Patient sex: F
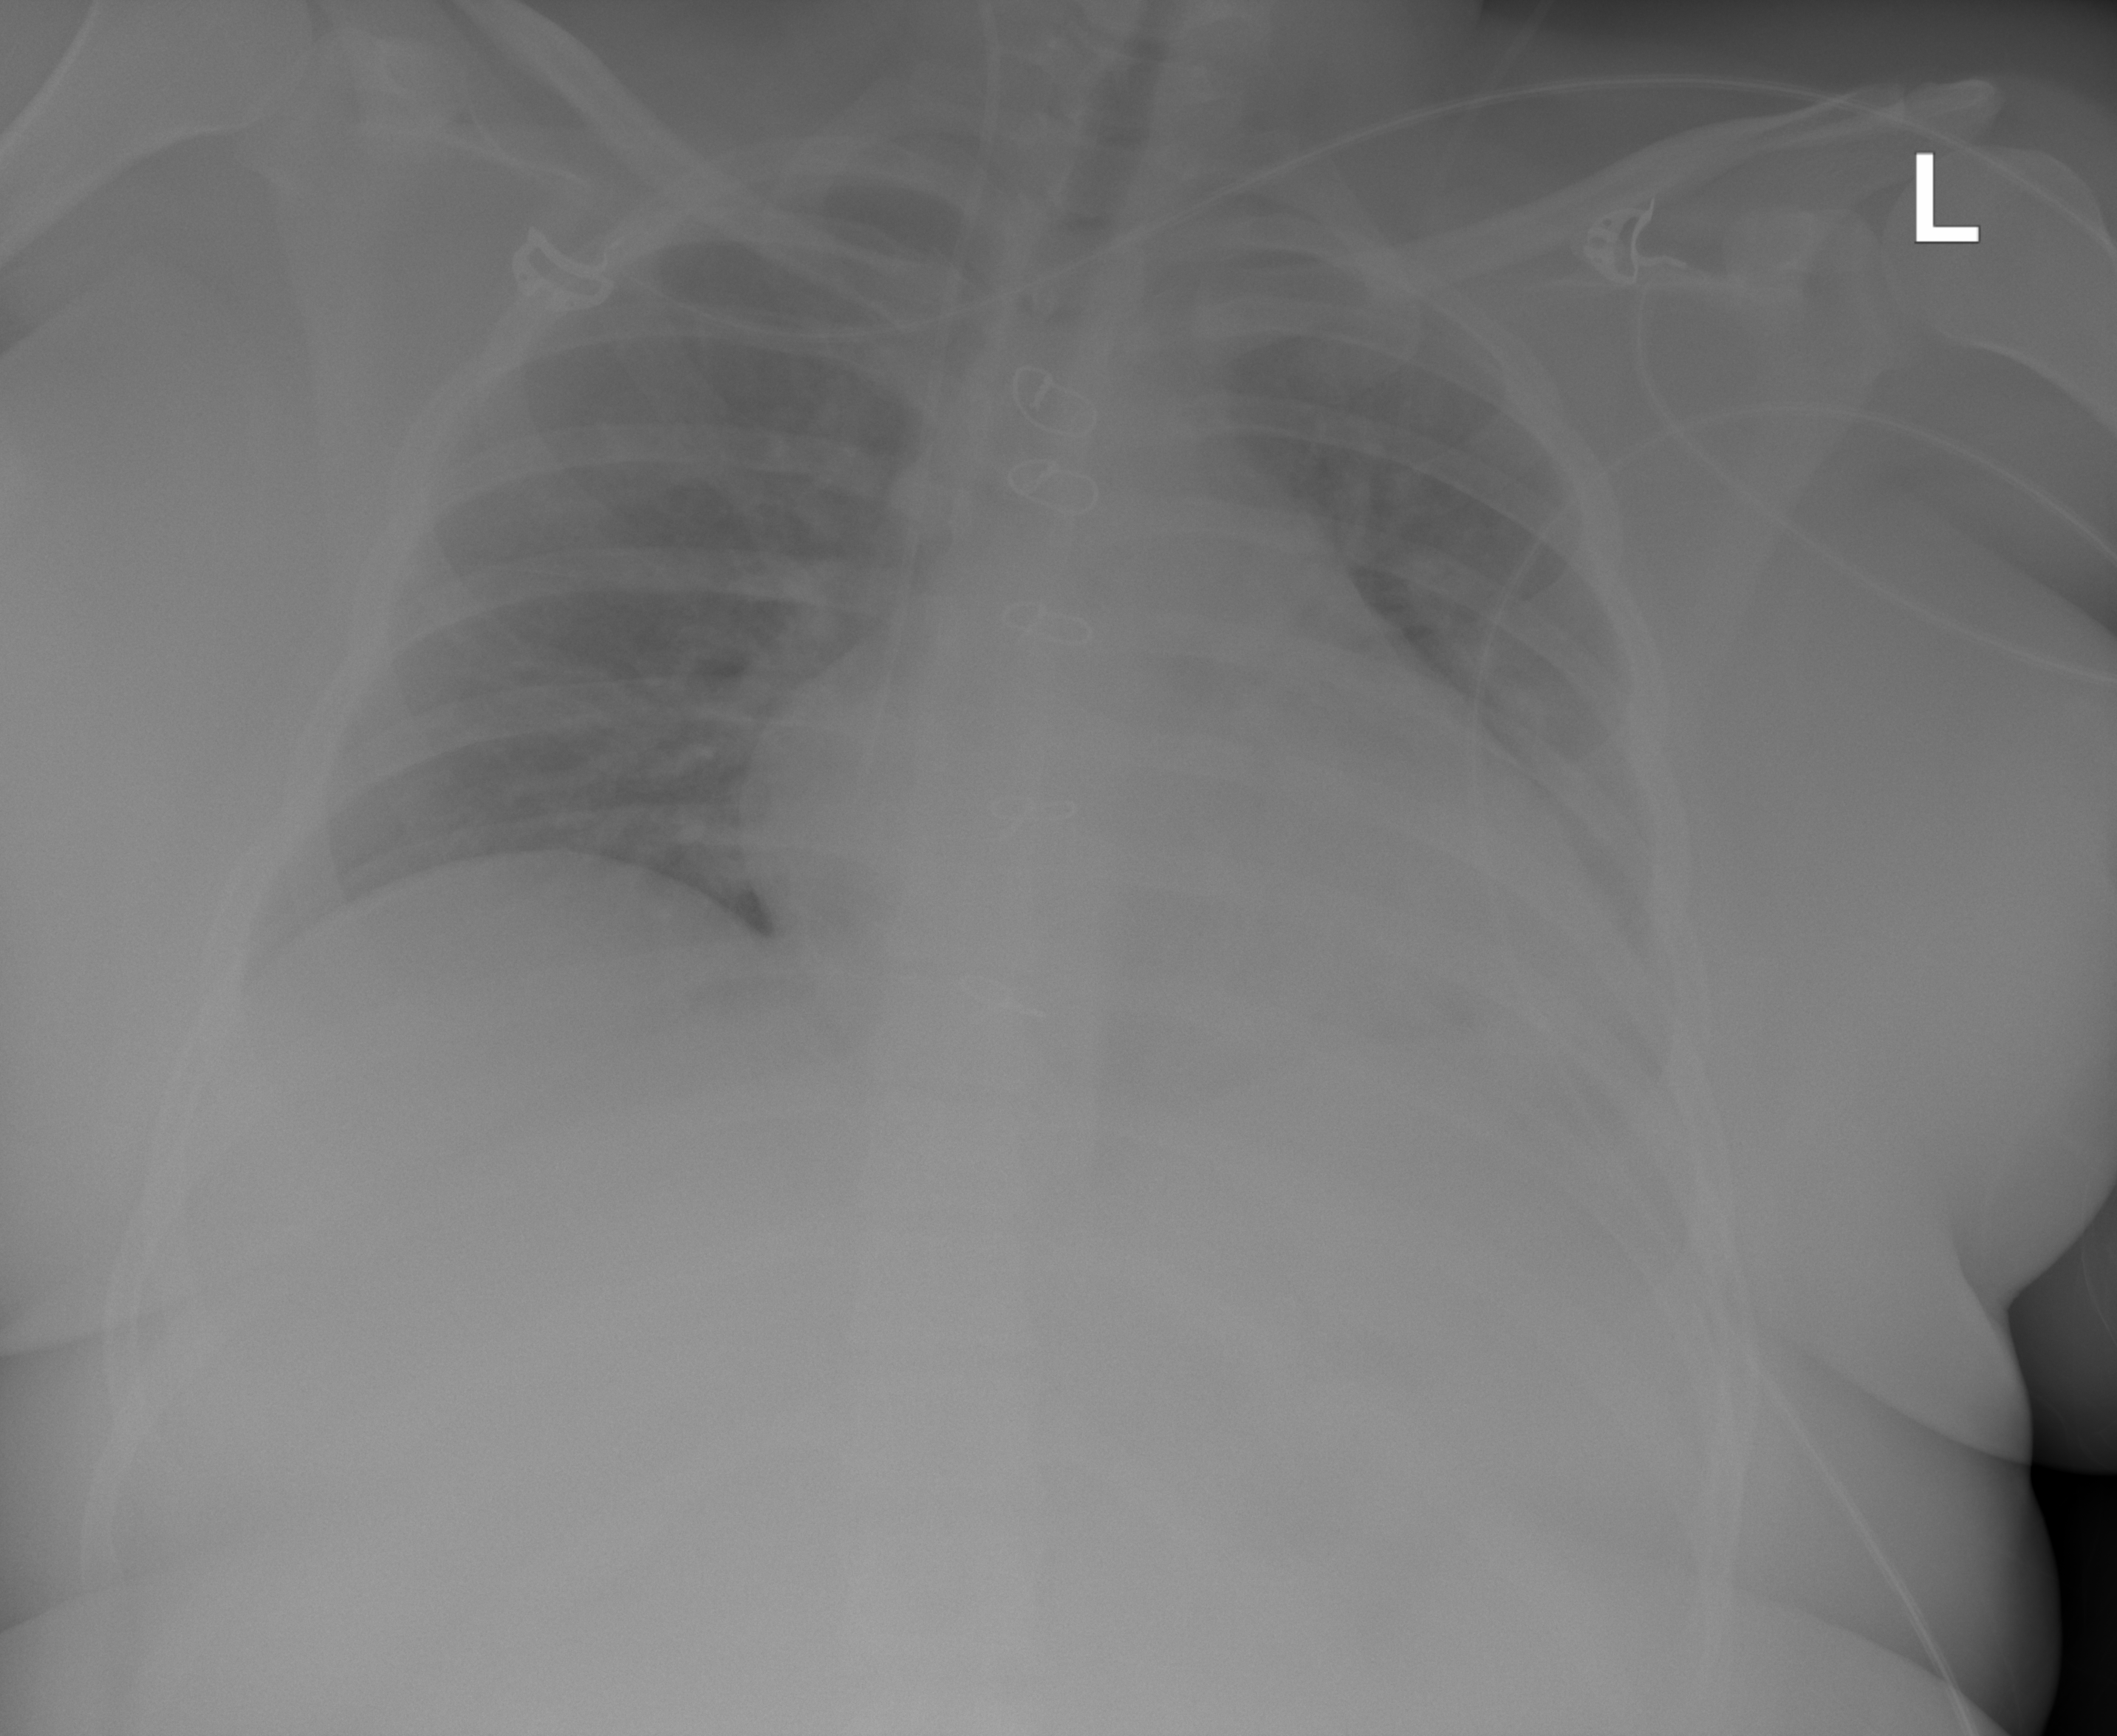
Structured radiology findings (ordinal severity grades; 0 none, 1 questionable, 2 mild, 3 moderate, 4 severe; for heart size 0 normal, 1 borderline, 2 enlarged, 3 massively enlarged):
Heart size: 0
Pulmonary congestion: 0
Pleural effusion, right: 0
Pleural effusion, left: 2
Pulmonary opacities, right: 0
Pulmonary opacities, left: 0
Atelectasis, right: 0
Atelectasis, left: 2